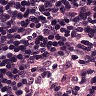
Metastatic tissue present: no